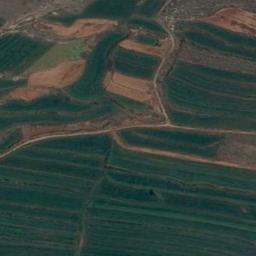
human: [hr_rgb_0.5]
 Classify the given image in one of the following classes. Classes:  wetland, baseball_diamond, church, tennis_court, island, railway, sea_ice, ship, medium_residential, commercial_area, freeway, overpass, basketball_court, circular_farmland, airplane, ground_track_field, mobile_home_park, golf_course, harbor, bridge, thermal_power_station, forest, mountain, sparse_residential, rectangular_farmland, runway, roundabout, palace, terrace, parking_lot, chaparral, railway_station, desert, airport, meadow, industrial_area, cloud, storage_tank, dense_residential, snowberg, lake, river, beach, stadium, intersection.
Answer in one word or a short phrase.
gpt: terrace